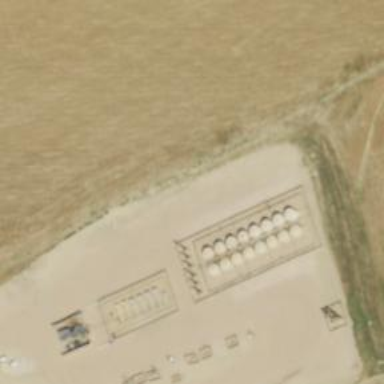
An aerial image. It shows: Storage tank that is man-made.